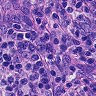
Metastatic tissue present: yes